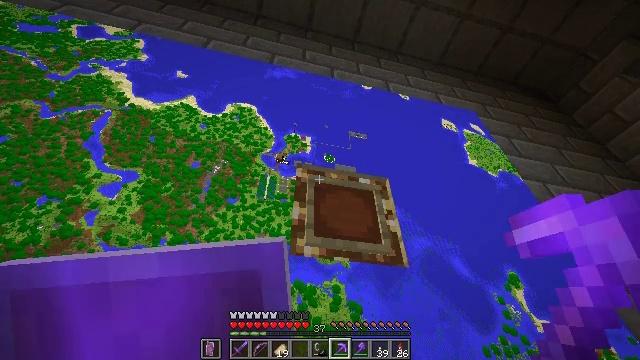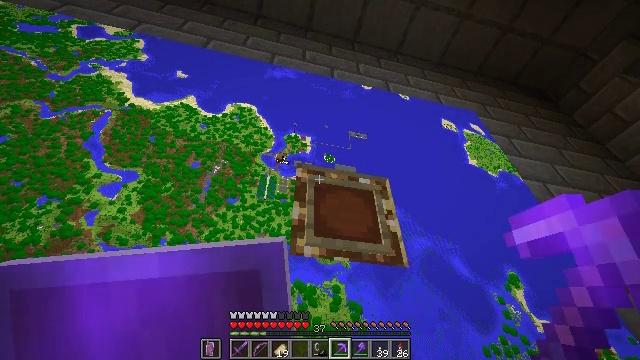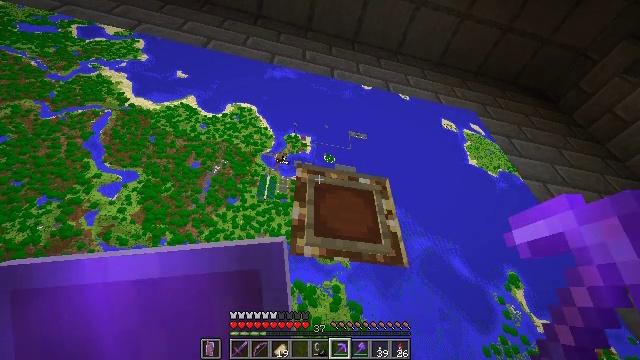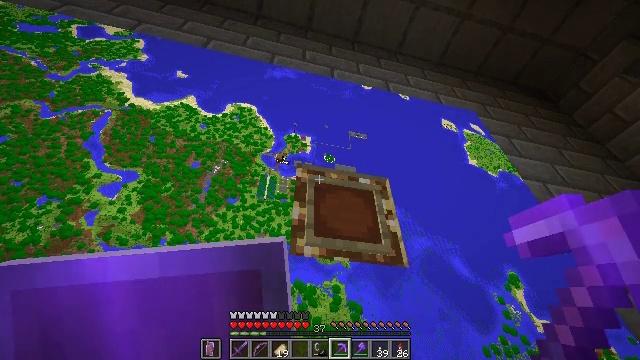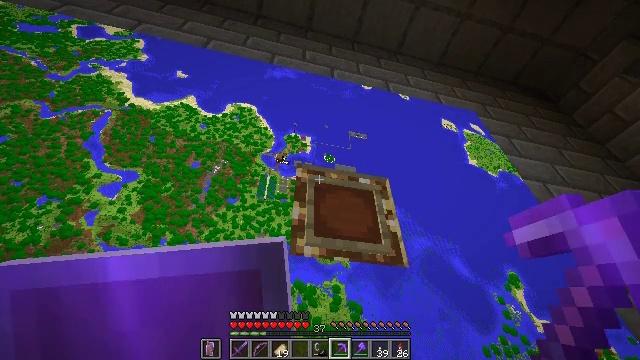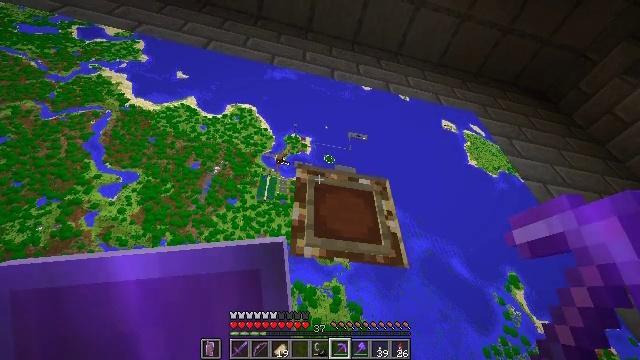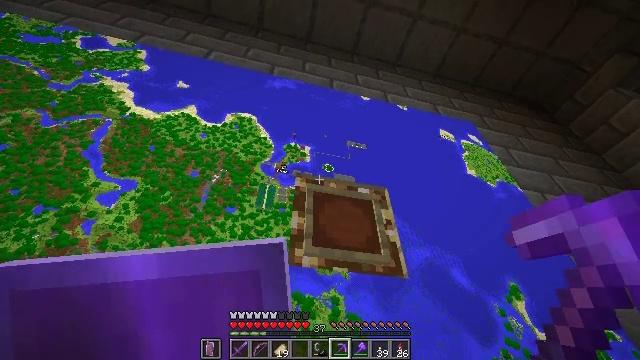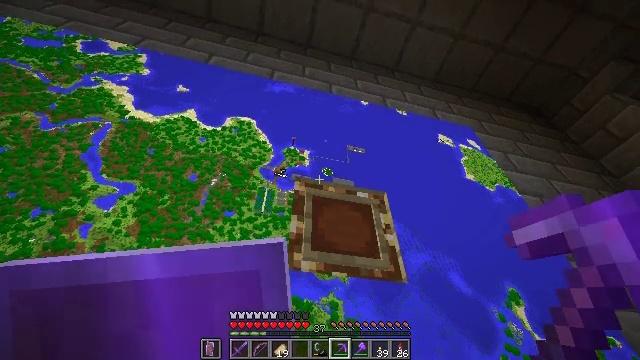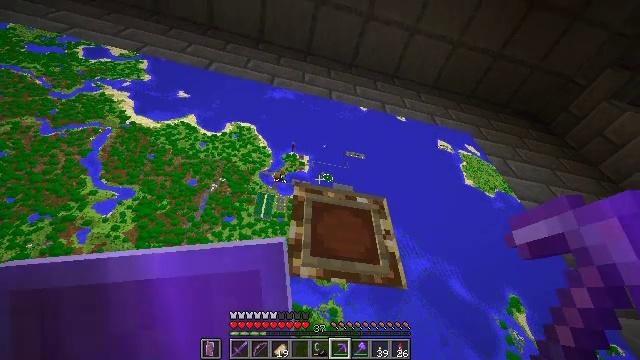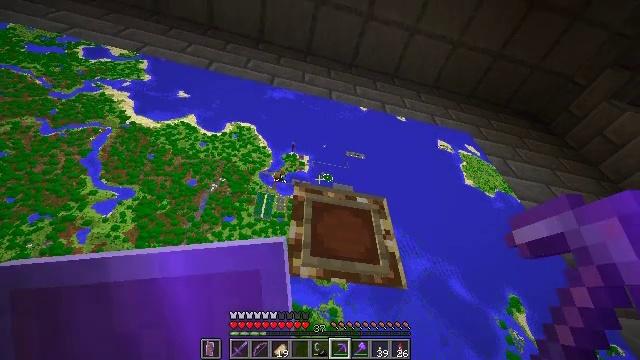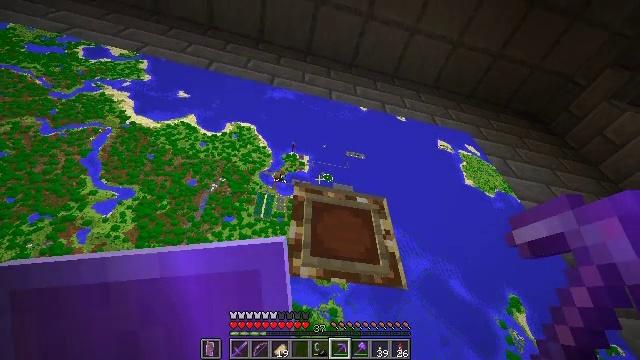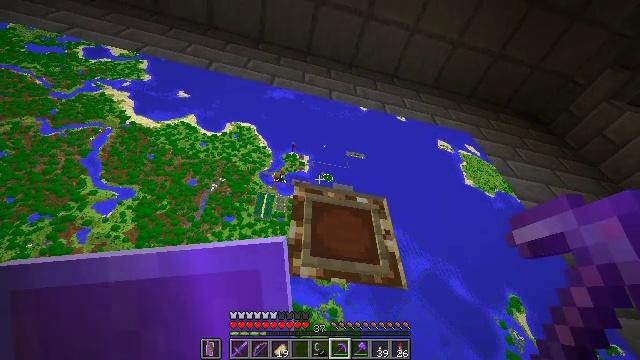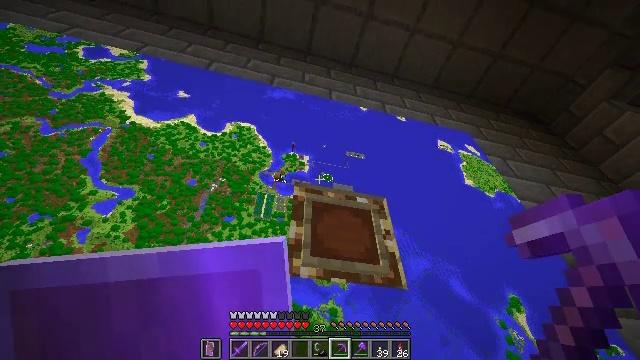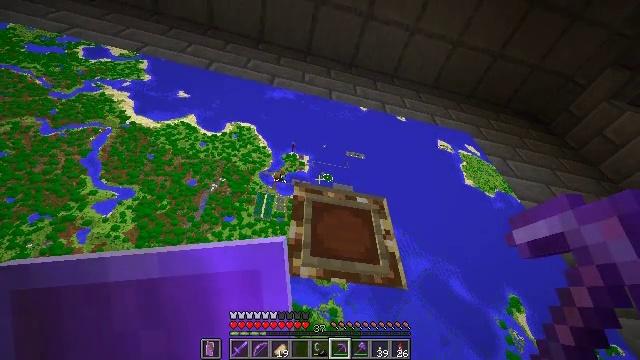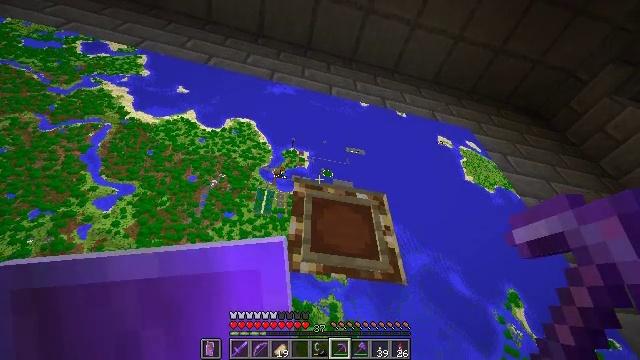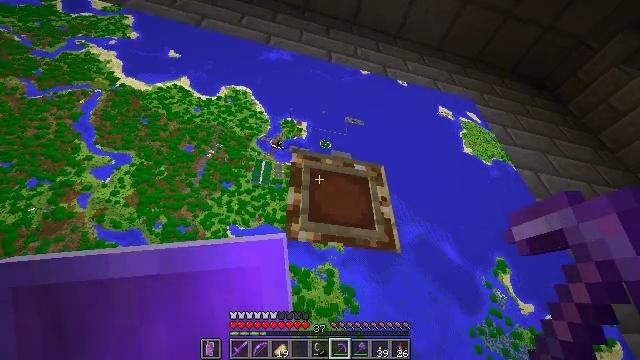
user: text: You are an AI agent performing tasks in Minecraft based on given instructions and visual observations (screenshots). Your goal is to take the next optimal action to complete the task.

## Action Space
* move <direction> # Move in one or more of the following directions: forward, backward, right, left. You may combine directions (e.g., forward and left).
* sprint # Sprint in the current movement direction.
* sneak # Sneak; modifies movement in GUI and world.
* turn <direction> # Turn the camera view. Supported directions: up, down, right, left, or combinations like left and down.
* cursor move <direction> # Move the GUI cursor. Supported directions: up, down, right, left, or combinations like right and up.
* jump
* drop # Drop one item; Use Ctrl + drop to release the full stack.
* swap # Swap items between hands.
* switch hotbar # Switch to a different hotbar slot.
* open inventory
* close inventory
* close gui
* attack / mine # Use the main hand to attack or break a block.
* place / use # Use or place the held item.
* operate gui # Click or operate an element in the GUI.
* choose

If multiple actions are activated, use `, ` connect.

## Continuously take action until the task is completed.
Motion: motion action
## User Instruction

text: Open the crafting grid to craft the filled map.
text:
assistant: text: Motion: no_op
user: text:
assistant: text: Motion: no_op
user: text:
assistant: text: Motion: no_op
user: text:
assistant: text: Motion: no_op
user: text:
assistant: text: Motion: no_op
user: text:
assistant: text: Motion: turn up
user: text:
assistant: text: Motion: no_op
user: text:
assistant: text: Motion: turn up
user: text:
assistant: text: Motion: no_op
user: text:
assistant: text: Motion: no_op
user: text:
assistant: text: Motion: no_op
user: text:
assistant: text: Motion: no_op
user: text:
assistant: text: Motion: no_op
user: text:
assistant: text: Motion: no_op
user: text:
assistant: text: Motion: turn down
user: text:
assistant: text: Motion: turn down
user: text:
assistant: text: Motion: move forward, turn down
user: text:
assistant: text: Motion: move forward
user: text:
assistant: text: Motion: move forward
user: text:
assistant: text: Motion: move forward
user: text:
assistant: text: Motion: move forward
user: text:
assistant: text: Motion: turn up
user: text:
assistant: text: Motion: turn left and up
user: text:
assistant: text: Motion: turn up
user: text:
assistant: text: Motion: turn up
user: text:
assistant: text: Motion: no_op
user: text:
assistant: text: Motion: turn up
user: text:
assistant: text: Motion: turn up
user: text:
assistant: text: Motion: turn up
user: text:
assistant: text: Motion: turn up